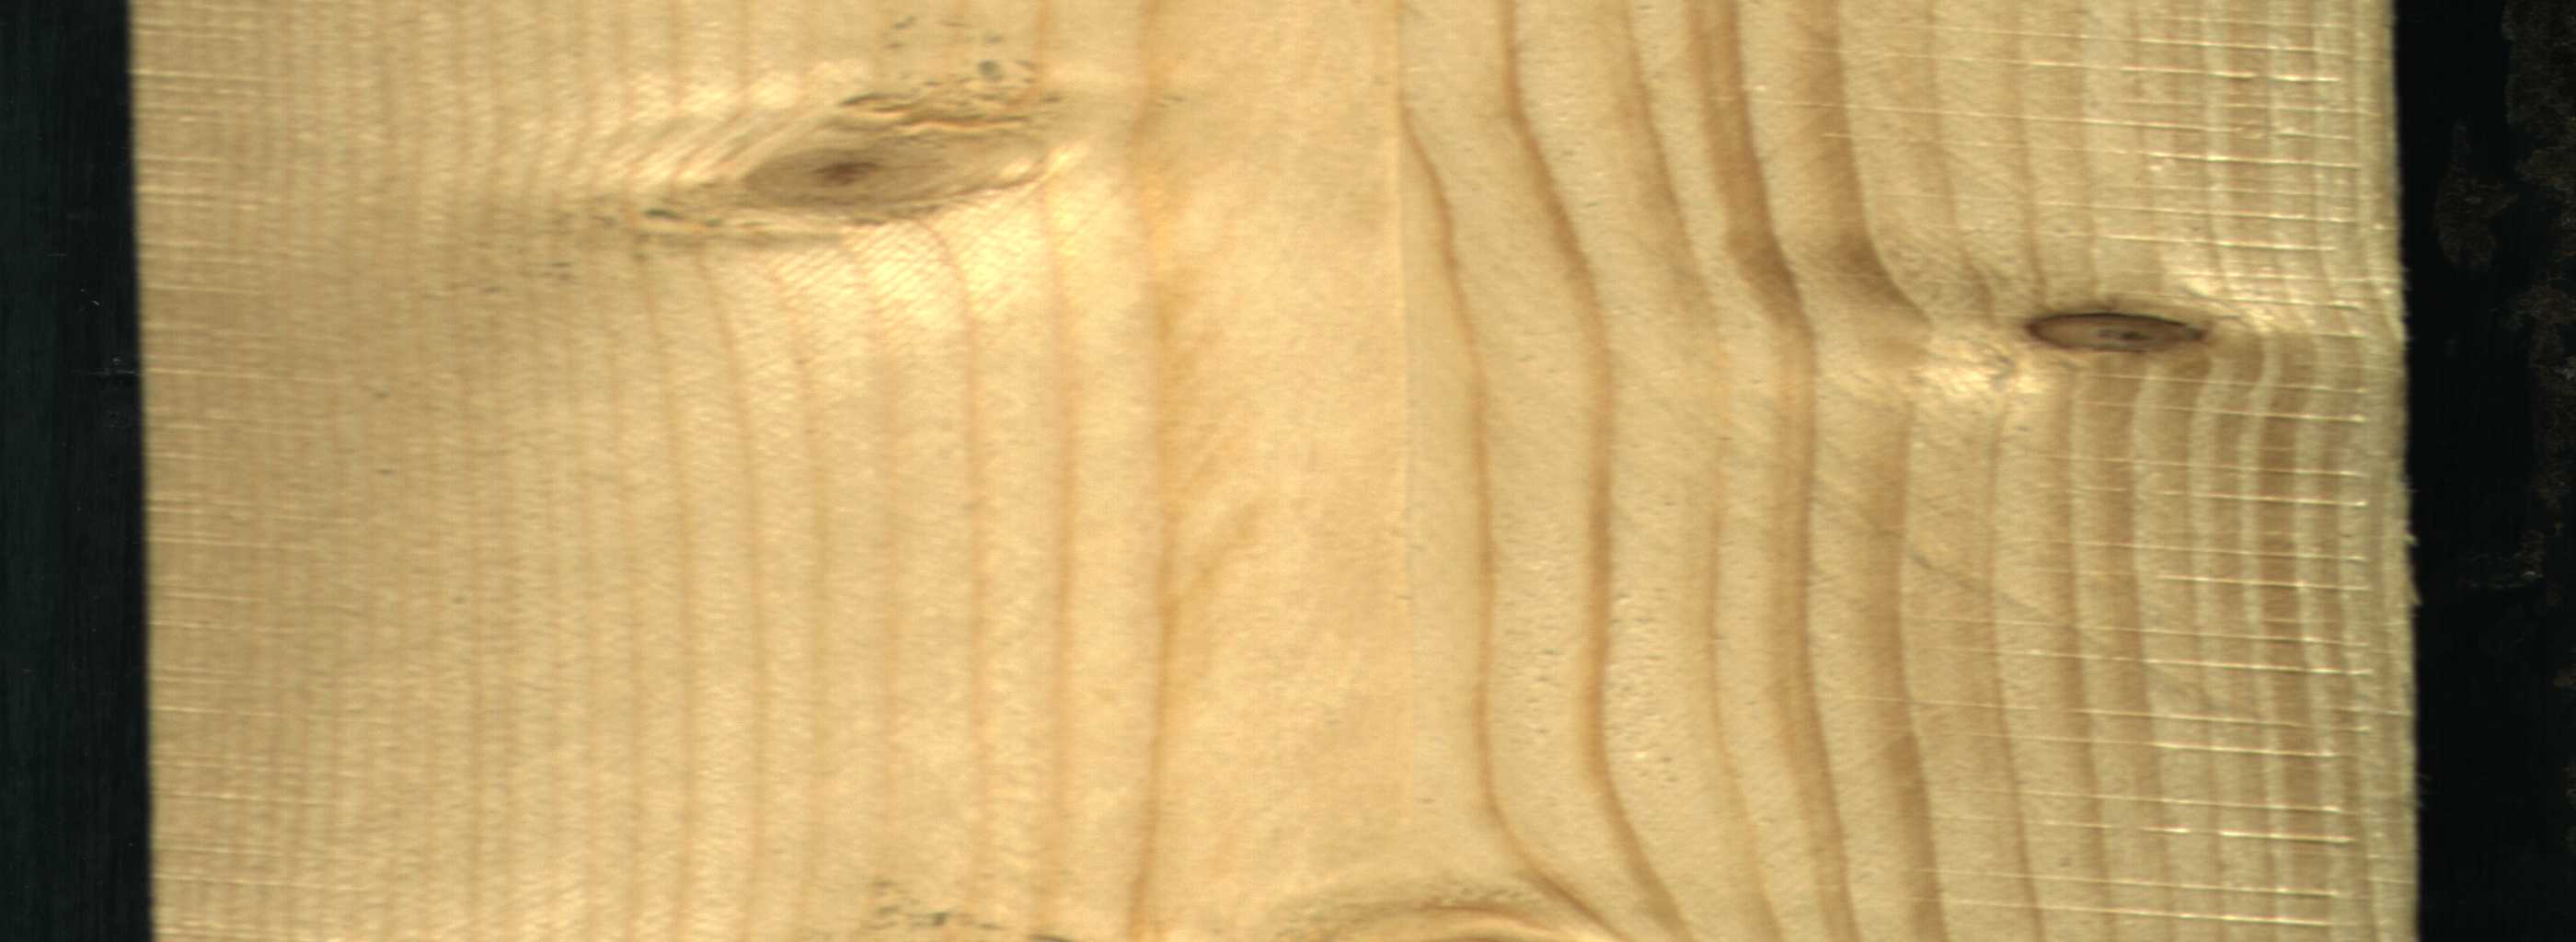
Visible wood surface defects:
Live_Knot
Live_Knot